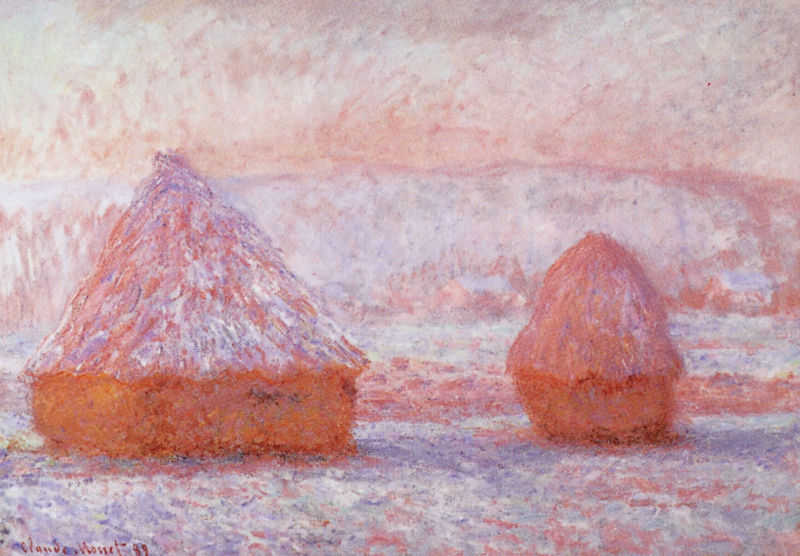
Titel: Getreideschober, Giverny, am Vormittag
Künstler: Claude Monet
Institution: Privatbesitz
Schlagwörter: blau, gemälde, himmel, weiß, impressionismus, licht, orange, renoir, stroh, rot, schnee, feld, hügel, rund, ernte, heu, dunst, violett, hütten, winter, van gogh, monet, haufen, claude, claude monet, hügelkette, heuschober, dunstig, 1889, diemen